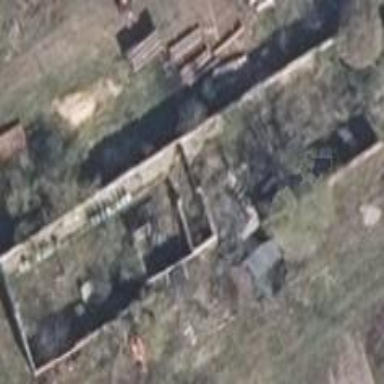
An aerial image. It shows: Ruins of building.